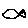
Label: fish